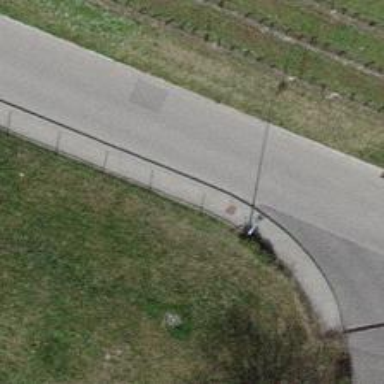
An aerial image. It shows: Sidewalk.